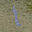
Label: 1